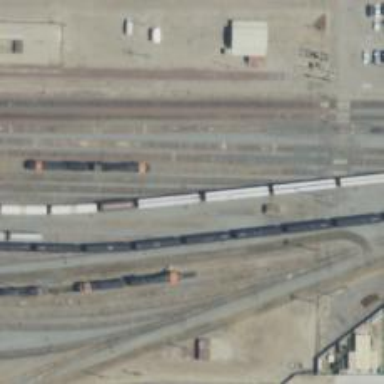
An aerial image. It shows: Railway yard in service.